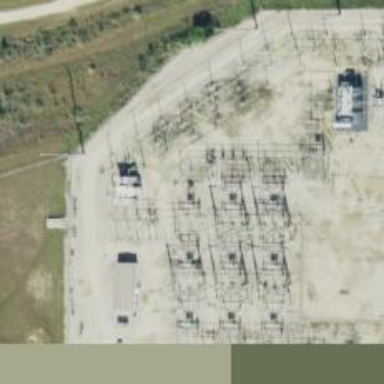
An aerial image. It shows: Switch for power supply.